高三 · 计数
(10 分) 如图是我国 2014 年至 2020 年生活垃圾无害化处理量（单位：亿吨）的折线图. 注: 年份代码 1-7 分别对应年份 2014-2020.(1) 由折线图看出, 可用线性回归模型拟合 $y$ 与 $t$ 的关系, 请用相关系数加以证明;(2) 建立 $y$ 关于 $t$ 的回归方程（系数精确到 0.01 ), 预测 2022 年我国生活垃圾无害化处理量.附注:参考数据: $\sum_{i=1}^{7} y_{i}=9.32, \sum_{i=1}^{7} t_{i} y_{i}=40.17, \sqrt{\sum_{i=1}^{7}\left(y_{i}-\bar{y}ight)^{2}}=0.55, \sqrt{7} \approx 2.646$. 参考公式: 相关系数 $r=\frac{\sum_{i=1}^{n}\left(t_{i}-\bar{t}ight)\left(y_{i}-\bar{y}ight)}{\sqrt{\sum_{i=1}^{n}\left(t_{i}-\bar{t}ight)^{2} \sum_{i=1}^{n}\left(y_{i}-\bar{y}ight)^{2}}}$回归方程 $\hat{y}=\hat{a}+\hat{b} t$ 中斜率和截距的最小二乘估计公式分别为$$\hat{b}=\frac{\sum_{i=1}^{n}\left(t_{i}-\bar{t}ight)\left(y_{i}-\bar{y}ight)}{\sum_{i=1}^{n}\left(t_{i}-\bar{t}ight)^{2}}, \hat{a}=\bar{y}-\hat{b t}$$图 1| 年级名次 | 前 50 名 | 后 50 名 | | :--- | :--- | :--- || 是否近视 |  |  || 近视 | 42 | 34 || 不近视 | 8 | 16 ||  |  |  | 附：临界值表 2| $p\left(K^{2} \geq kight)$ | 0.15 | 0.10 | 0.05 | 0.025 | 0.010 | 0.005 | 0.001 | | :---: | :---: | :---: | :---: | :---: | :---: | :---: | :---: || $k$ | 2.072 | 2.706 | 3.841 | 5.024 | 6.635 | 7.879 | 10.828 |(参考公式: $K^{2}=\frac{n(a d-b c)^{2}}{(a+b)(c+d)(a+c)(b+d)}$, 其中 $\left.n=a+b+c+dight)$
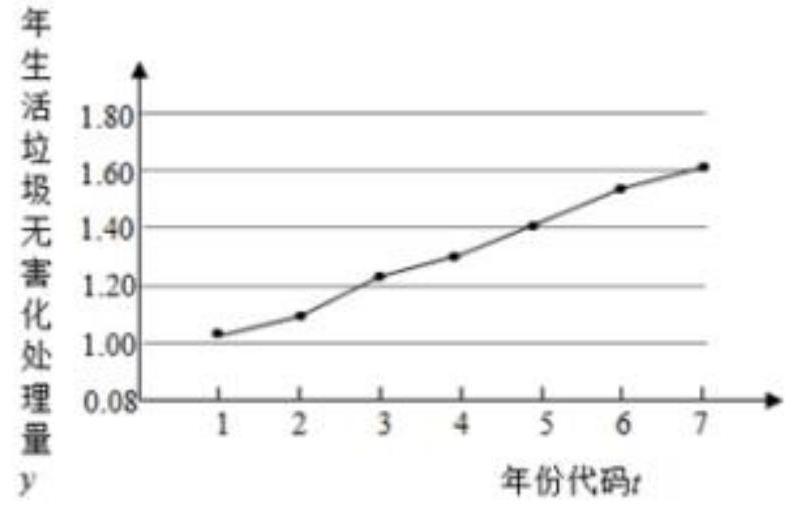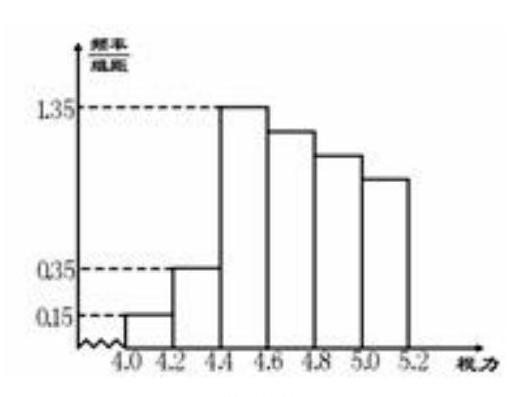
答案: (1)(2)(3)(4)
解析: : 解答: 因为推理与证明包含合情推理和演绎推理, 其中合情推理包含类比推理和归纳推理两种, 证明中有直接证明, 直接证明分为分析法和综合法, 间接证明中主要是反证法分析: 本题主要考查了结构图, 解决问题的关键是根据所给问题结合结构图的特征进行分析即可.